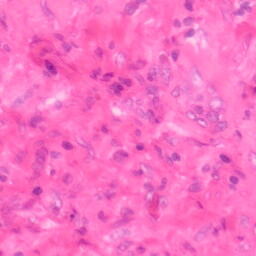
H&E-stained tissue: Colon